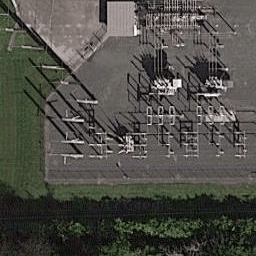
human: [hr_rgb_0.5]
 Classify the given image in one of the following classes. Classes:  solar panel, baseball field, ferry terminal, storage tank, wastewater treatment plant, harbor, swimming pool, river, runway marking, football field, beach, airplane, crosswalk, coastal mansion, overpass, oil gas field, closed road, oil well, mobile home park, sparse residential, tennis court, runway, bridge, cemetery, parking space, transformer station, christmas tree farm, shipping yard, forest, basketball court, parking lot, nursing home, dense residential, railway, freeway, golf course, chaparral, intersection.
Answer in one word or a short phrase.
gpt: transformer station